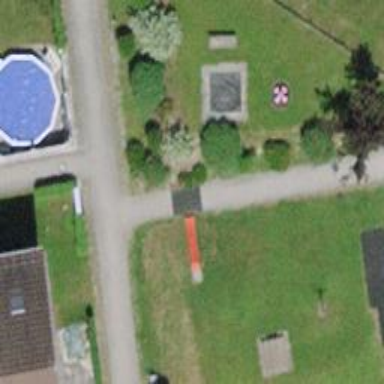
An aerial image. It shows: Playground with slide.